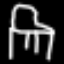
Label: chair